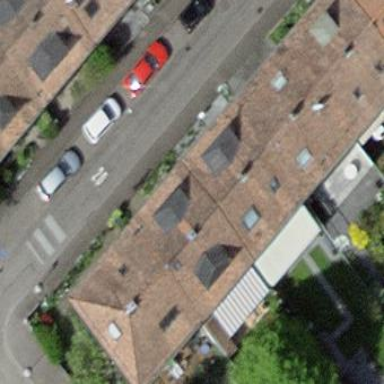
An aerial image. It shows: Terrace building.